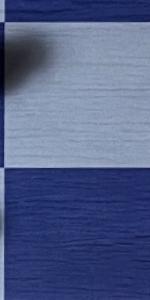
Label: Empty